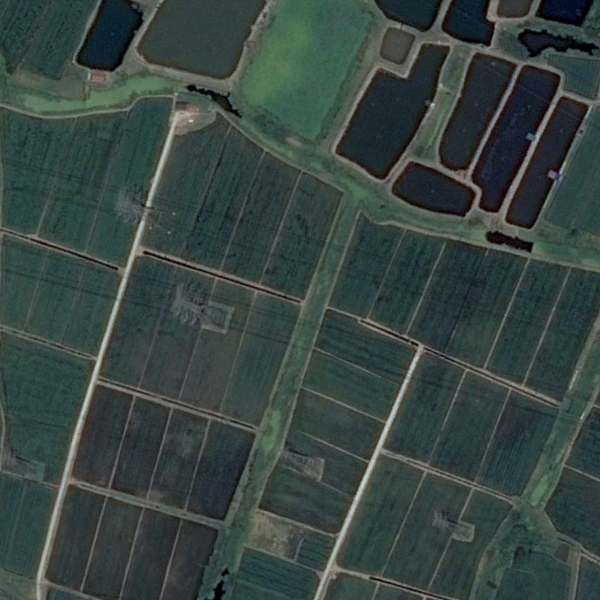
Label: Farmland